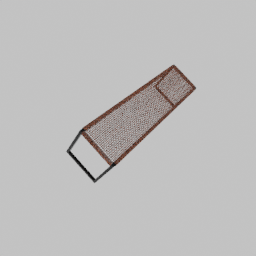
Label: furniture